Current action and preconditions to check: trajectory_clear

Your task: For each precondition in the list above, predict whether it will hold at this action.

Consider the current scene as observed from the mobile robot's camera, and analyze the predicted future states of all dynamic agents (e.g., people, animals, vehicles, or any moving entities) within the NEXT SECOND.

IMPORTANT: Only answer "very likely" if you are absolutely certain—based on strong, clear evidence—that a dynamic agent will violate the precondition in the predicted future state. Do NOT answer "very likely" for unlikely, ambiguous, or low-probability risks.

Ask yourself for each precondition: Is there a high probability, with clear and convincing evidence, that the predicted future states of any dynamic agent will interfere with the predicted future state of the currently executing action within the NEXT SECOND, causing that precondition to fail?

Assess the risk level based on these predictions. Use "likely" or "very likely" if motions create a clear risk of interference.

Use "neutral" or "improbable" if agents are nearby but their predicted paths are clearly diverging or non-conflicting.

Failure Risk Categories: "very improbable", "improbable", "neutral", "likely", "very likely"

Answer Format: Output ONLY the probability_of_failure value from these categories: "very improbable", "improbable", "neutral", "likely", "very likely"

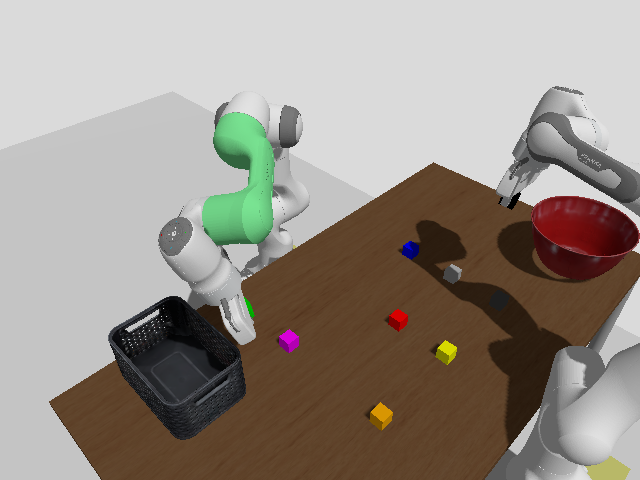

Answer: very improbable